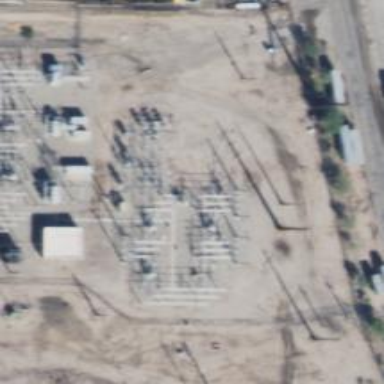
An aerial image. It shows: Switch used for power control.